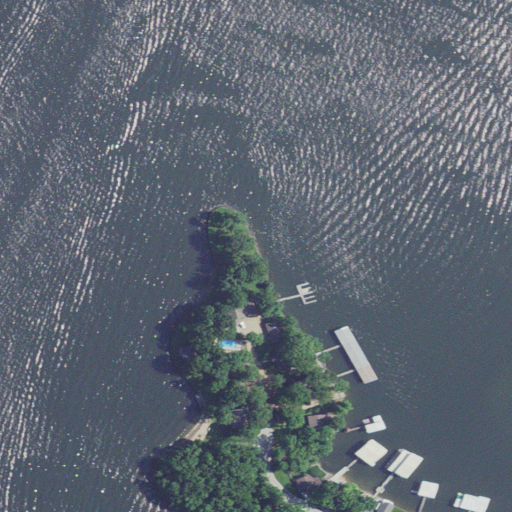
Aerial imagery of cape in Missouri named Stevens Point containing open water, low intensity development, open development, deciduous forest, mixed forest, barren land, grassland, and medium intensity development